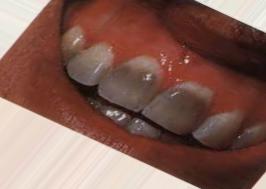
Condition: Tooth Discoloration